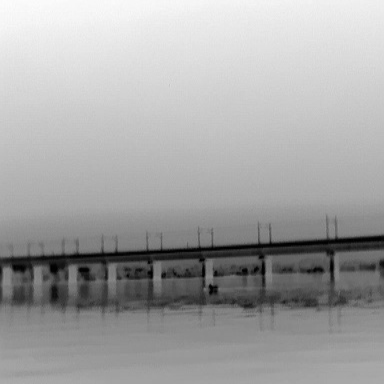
There is a canoe in the infrared image.